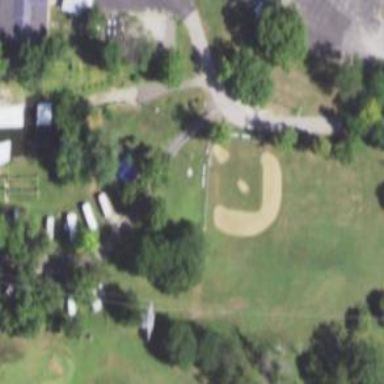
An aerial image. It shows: Path for golf carts.